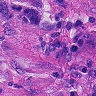
Metastatic tissue present: yes